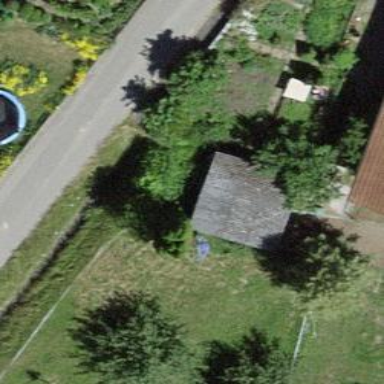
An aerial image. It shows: Shed.